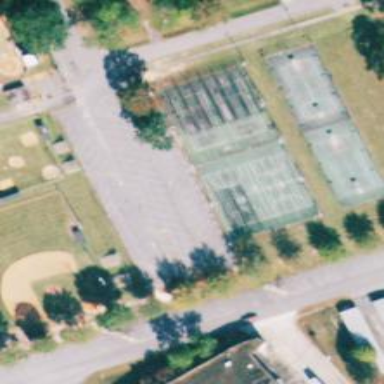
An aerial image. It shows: Basketball court on pitch.